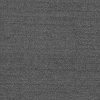
Atmospheric dust classification: dusty